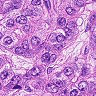
Metastatic tissue present: yes